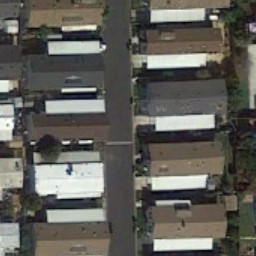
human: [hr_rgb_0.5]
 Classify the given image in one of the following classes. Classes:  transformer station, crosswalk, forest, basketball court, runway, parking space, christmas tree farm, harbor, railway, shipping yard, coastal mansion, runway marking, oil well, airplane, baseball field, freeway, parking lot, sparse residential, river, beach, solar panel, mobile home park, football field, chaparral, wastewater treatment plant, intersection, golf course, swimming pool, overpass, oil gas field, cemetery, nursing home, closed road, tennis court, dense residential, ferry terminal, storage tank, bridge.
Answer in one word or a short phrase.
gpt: mobile home park